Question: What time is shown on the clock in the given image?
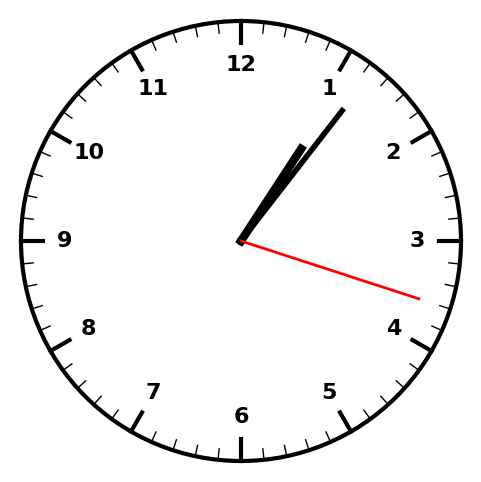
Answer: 01:06:18